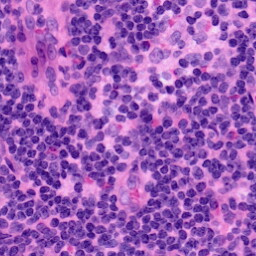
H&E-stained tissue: LymphNode